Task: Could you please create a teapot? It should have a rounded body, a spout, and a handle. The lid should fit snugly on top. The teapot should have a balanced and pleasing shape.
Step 125:
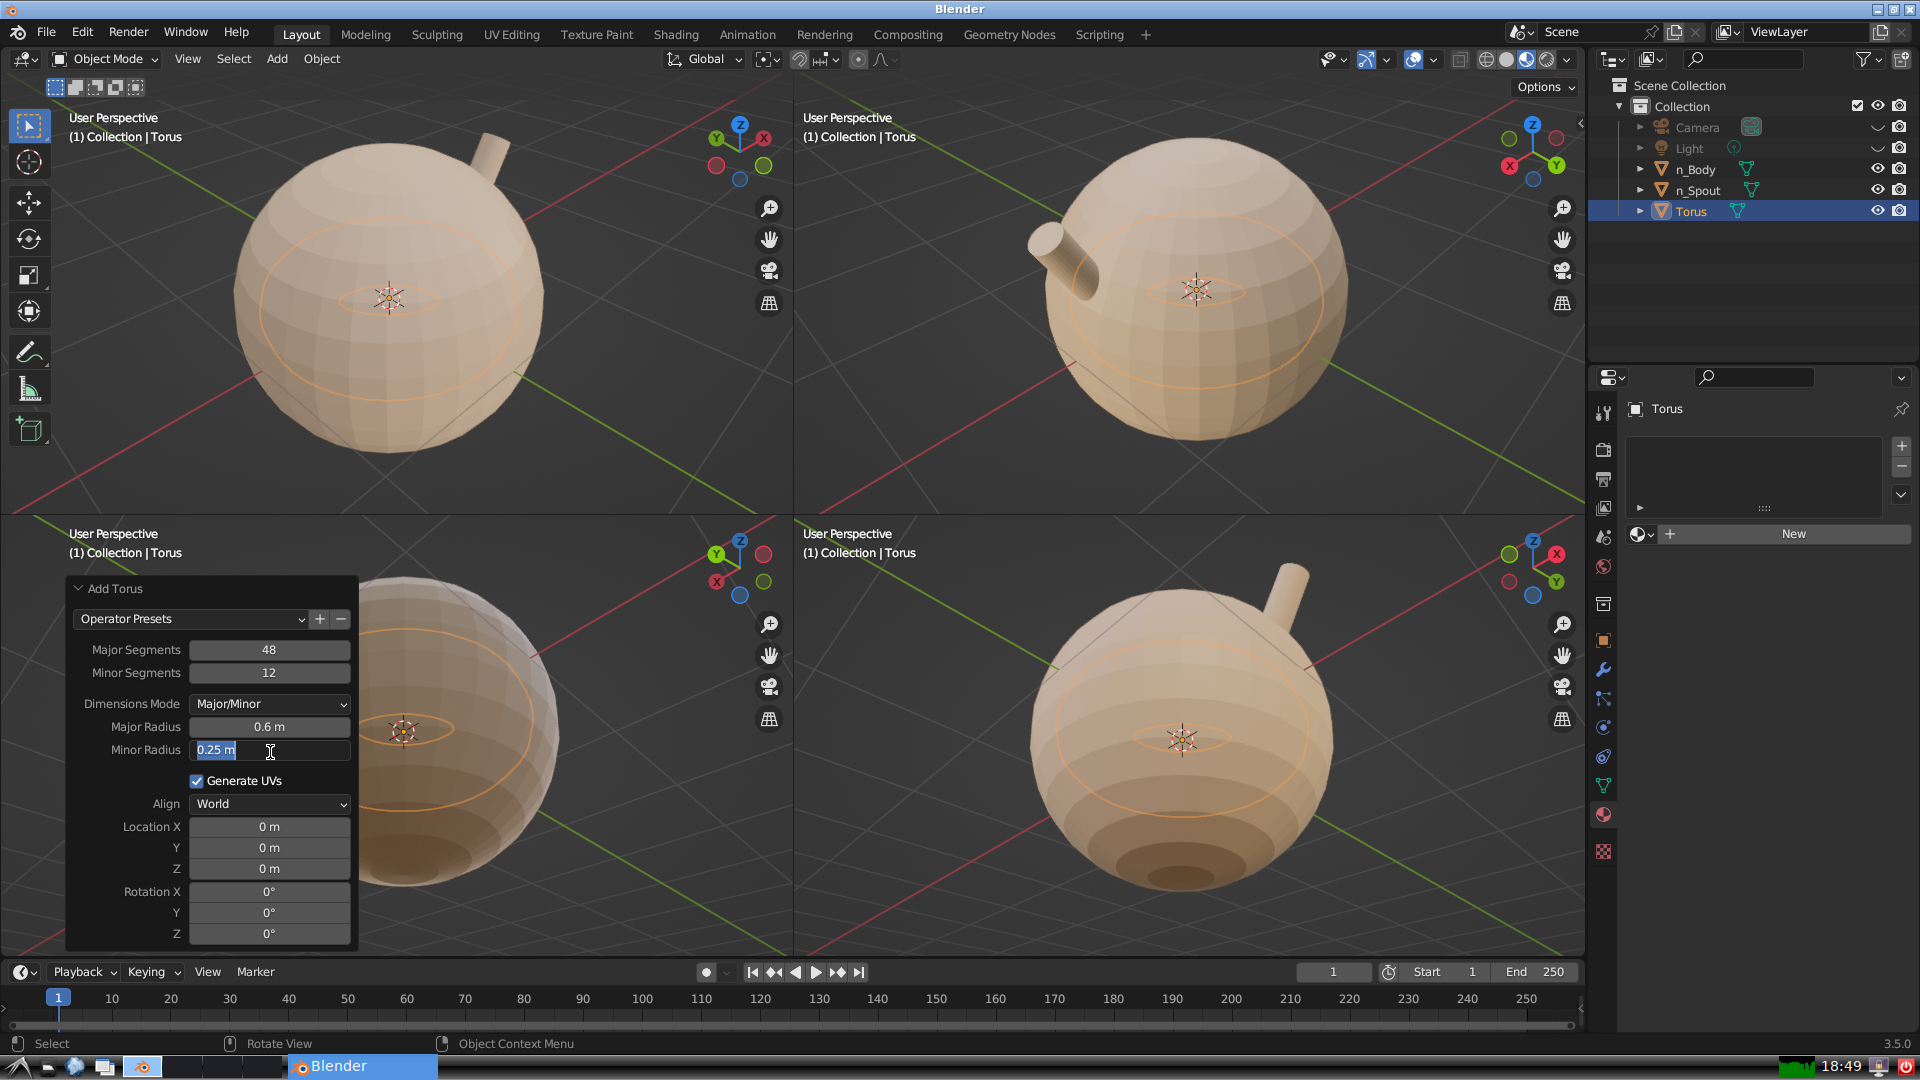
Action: input_text: 0.1